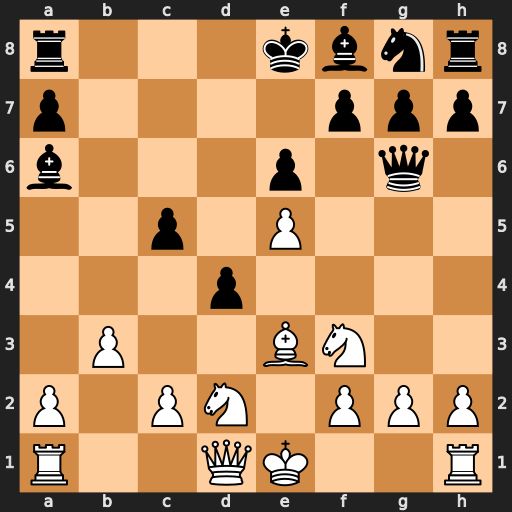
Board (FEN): r3kbnr/p4ppp/b3p1q1/2p1P3/3p4/1P2BN2/P1PN1PPP/R2QK2R
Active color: w
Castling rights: KQkq
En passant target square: -
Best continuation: Nh4 dxe3 Nxg6